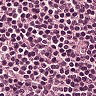
Metastatic tissue present: no